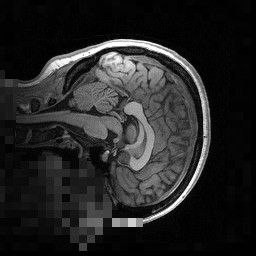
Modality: T1w
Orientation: sagittal
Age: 21
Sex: female
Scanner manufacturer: siemens
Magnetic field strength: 3 T
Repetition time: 2.53 s